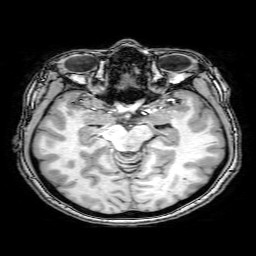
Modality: T1w
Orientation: coronal
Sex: female
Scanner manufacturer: philips
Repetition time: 0.008165 s
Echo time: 0.00374 s